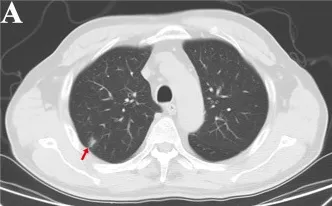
Process of CT-electromagnetic navigation system guided percutaneous laser ablation. (A) The size of the pulmonary nodule was measured at 8.5mmx6.1mm in March (red arrow).
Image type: radiology (ct)